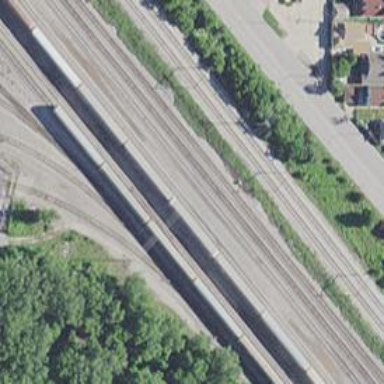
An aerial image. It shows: Abandoned railway.